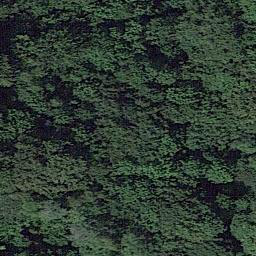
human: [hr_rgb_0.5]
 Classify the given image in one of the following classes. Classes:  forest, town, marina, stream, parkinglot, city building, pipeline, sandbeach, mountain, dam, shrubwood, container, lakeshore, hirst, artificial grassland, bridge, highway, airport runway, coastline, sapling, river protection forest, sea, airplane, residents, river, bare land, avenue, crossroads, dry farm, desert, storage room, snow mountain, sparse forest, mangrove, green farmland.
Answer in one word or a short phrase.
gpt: forest